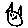
Label: cat